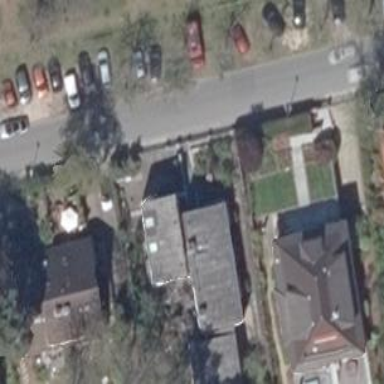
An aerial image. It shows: Detached building with gabled roof.